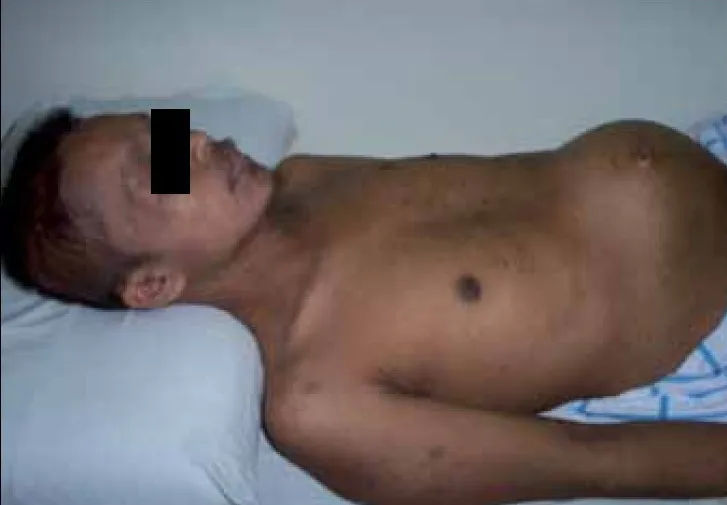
Clinical picture showing extensive intra-abdominal mass.
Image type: medical_photograph (skin_photograph)